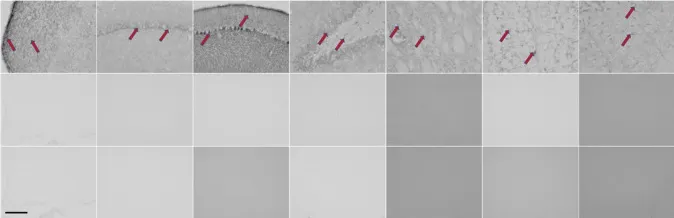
Immunohistochemical staining of rat brain slices using human serum as source of the primary antibodies. Red arrows indicate positive staining reaction in different regions of the rat brain. P, patient; H, healthy control; NC, negative controle; Arc, arcuatus; CA1, cornu ammonis 1 region of hippocampus; Cbl, cerebellum; DG, dentate gyrus of hippocampus; Put, putamen; Ret, reticular formation of pons; SN, substantia nigra. Total magnification of individual image 200x, scale 200 micrometers.
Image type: pathology (immunostaining)